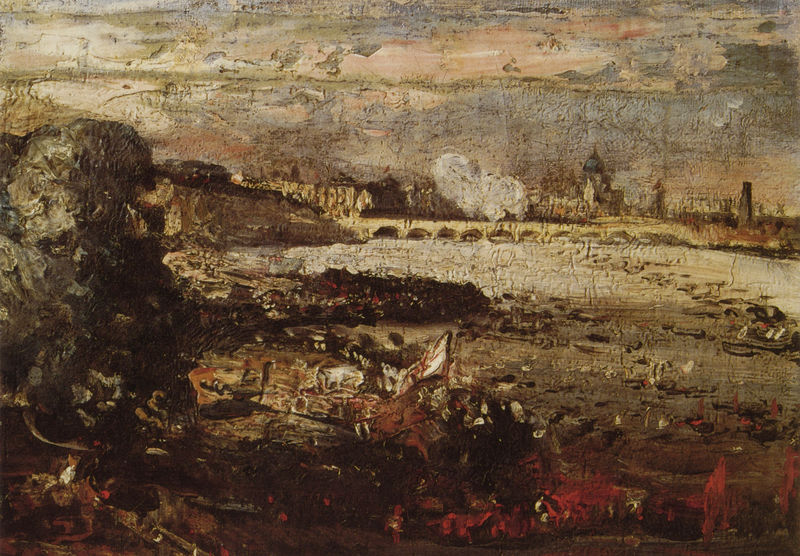
Titel: Sketch for 'The Opening of Waterloo Bridge'
Künstler: John Constable
Institution: (Privatsammlung)
Schlagwörter: blau, dunkel, felsen, feuer, gemälde, himmel, kampf, meer, schatten, wasser, weiß, wolken, fluss, grün, kirchturm, landschaft, ocker, sand, see, stadt, ufer, abend, ausschnitt, braun, grau, hell, hintergrund, licht, orange, schwarz, szene, ölbild, dach, rot, wolke, beige, alt, steine, tod, erde, horizont, häuser, hügel, natur, brücke, gewässer, kirche, pastos, qualm, rauch, sonne, rosa, anhöhe, boot, boote, turm, chaos, küste, schiffe, segel, strand, bogen, fahnen, italien, ort, fahne, flagge, fels, risse, zug, dächer, dunst, farbe, landschaftsmalerei, kuppel, böschung, ölgemälde, constable, krieg, schlacht, turner, untergang, soldaten, duktus, detail, bucht, ortschaft, stadtansicht, blut, fetzen, türme, dom, flammen, stücke, schwerter, uniform, gemetzel, leichen, tote, pinsel, armee, heer, sieg, pinselduktus, firnis, rissig, rundbögen, eisenbahn, florenz, flaggen, drama, schlachtfeld, basilika, arno, farbstriche, absplitterungen, beschädigt, belagerung, farbschicht, verdreckt, heerlager, abplatzer, nachtlage